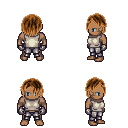
a pixel art fantasy rpg character, male body template, human, dark skin, white sleeveless shirt, metal pants, brown bangs hairstyle, metal gloves, four views (front, back, left, right), 2x2 character sprite sheet, small pixel art, hard edges, no anti-aliasing